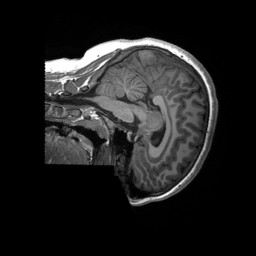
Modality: T1w
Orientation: sagittal
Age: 15
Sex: male
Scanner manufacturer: siemens
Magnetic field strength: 3 T
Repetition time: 2.3 s
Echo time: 0.00232 s